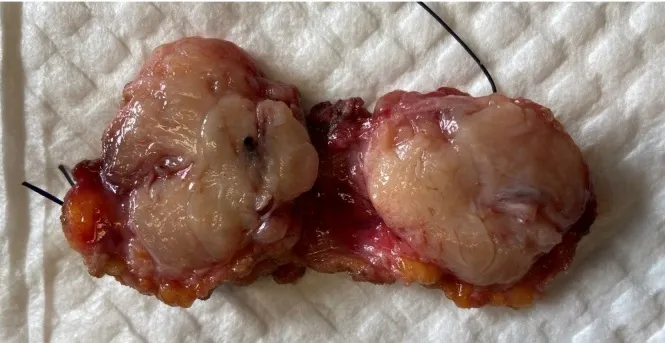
Macroscopic aspects of the tumor which appeared to be well circumscribed with nevertheless, in places, some irregular borders.
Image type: medical_photograph (other_medical_photograph)